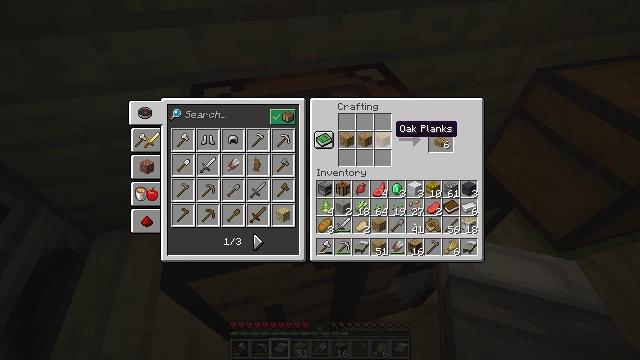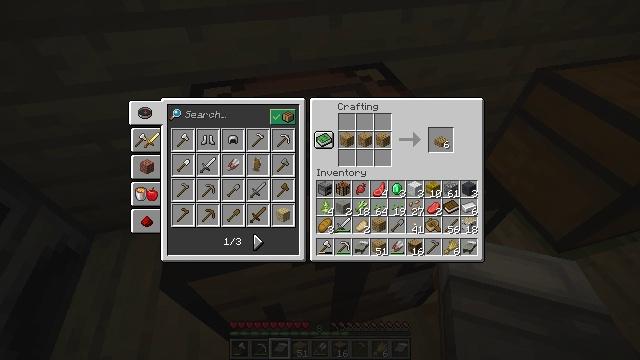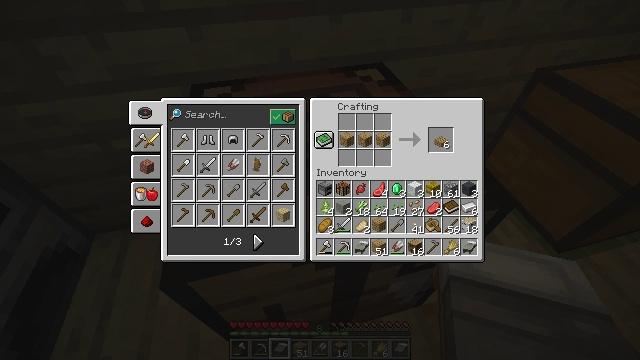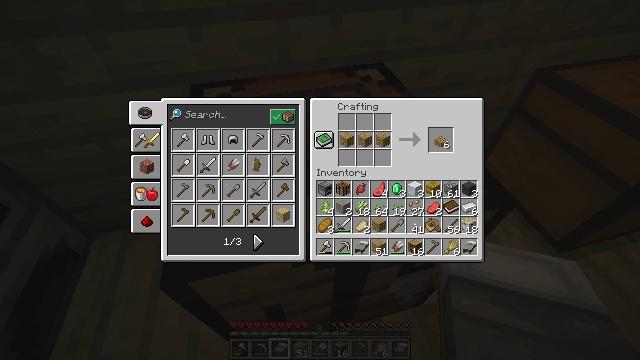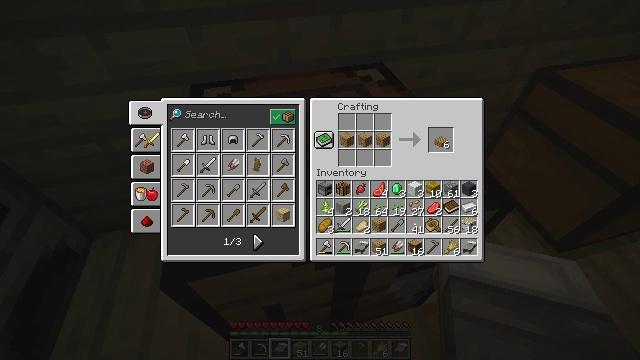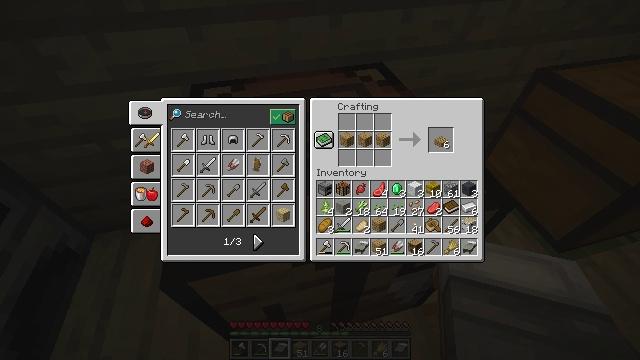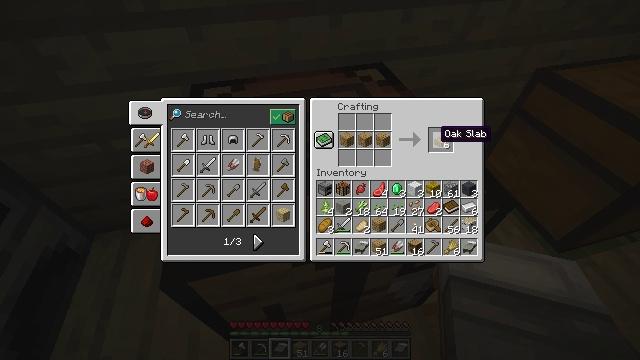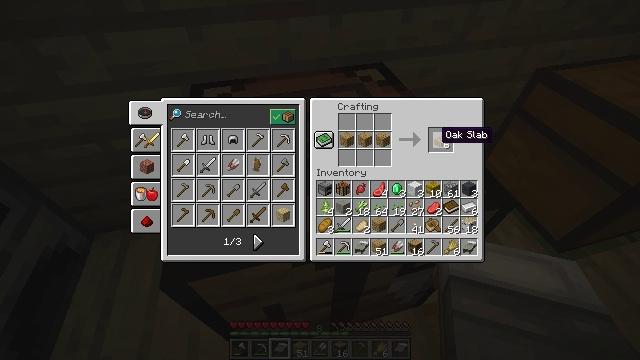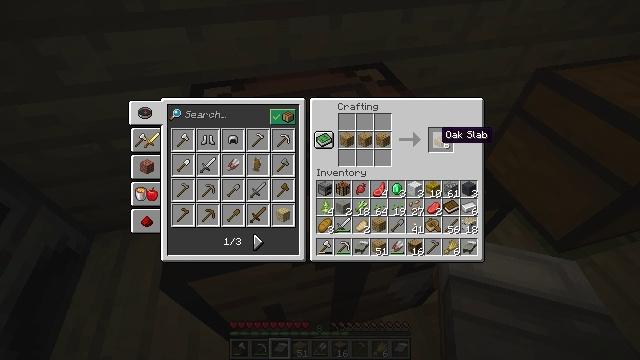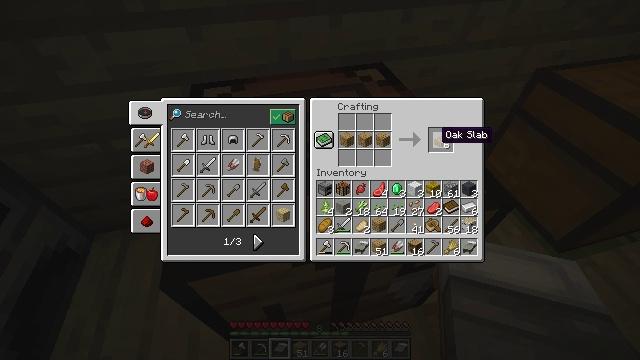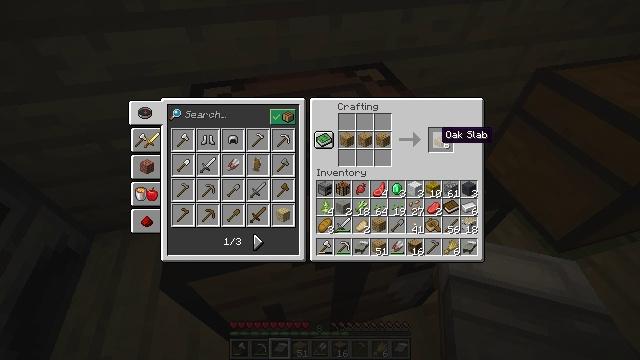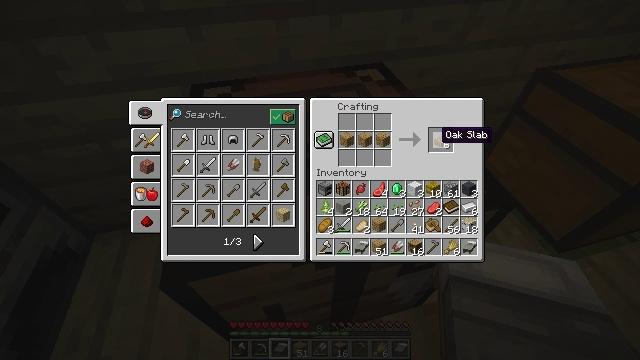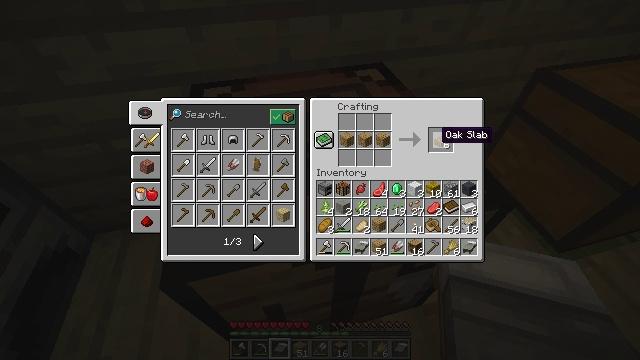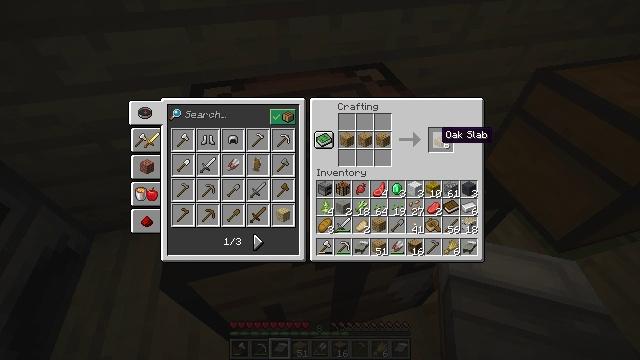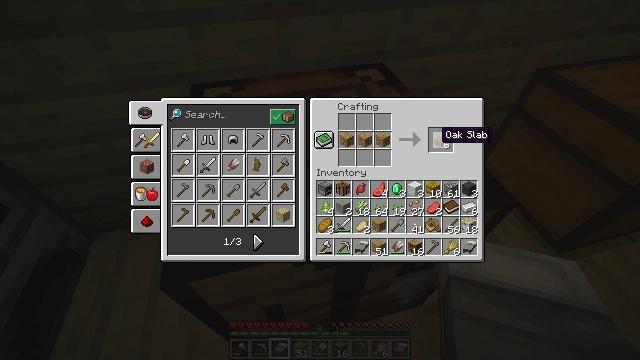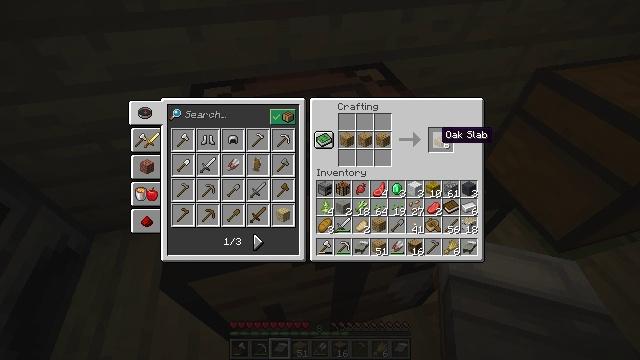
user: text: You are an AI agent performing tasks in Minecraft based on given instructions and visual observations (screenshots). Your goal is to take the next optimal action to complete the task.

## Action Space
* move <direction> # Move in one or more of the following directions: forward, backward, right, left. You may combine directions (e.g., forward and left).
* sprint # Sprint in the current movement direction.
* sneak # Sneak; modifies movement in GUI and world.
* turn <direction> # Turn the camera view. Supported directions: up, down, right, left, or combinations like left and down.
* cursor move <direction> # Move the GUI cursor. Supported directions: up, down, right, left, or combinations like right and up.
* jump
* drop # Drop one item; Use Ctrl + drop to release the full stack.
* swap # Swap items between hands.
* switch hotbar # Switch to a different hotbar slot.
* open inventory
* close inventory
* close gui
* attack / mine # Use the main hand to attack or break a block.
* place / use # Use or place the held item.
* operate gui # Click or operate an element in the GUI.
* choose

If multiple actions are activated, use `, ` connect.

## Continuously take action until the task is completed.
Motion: motion action
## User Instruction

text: Create an oak slab using oak planks in the crafting table.
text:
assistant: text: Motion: no_op
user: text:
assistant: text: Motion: no_op
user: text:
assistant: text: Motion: no_op
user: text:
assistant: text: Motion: cursor move right
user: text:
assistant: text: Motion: no_op
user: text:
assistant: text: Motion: cursor move right
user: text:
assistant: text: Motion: no_op
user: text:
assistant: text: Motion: no_op
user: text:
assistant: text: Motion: no_op
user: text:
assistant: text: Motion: no_op
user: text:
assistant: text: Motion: no_op
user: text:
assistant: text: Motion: no_op
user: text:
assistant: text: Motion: no_op
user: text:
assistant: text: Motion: no_op
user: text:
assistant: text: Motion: no_op
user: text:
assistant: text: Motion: no_op
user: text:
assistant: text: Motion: no_op
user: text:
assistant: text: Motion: no_op
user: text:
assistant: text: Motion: no_op
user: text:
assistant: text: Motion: no_op
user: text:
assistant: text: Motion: no_op
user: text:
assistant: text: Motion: no_op
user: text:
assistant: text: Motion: no_op
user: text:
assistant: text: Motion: no_op
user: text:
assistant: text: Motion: no_op
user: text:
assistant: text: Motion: no_op
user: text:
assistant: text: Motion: no_op
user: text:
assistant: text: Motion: no_op
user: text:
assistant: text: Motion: no_op
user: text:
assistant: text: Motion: no_op